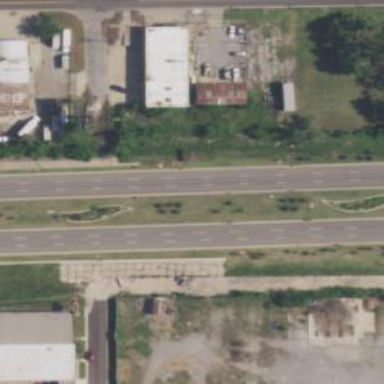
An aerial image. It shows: Asphalt road classified as primary highway with expressway characteristics.